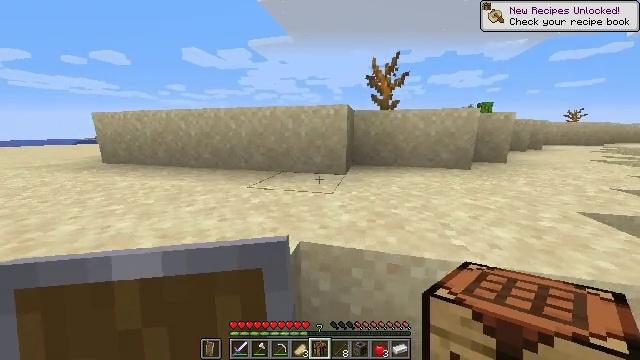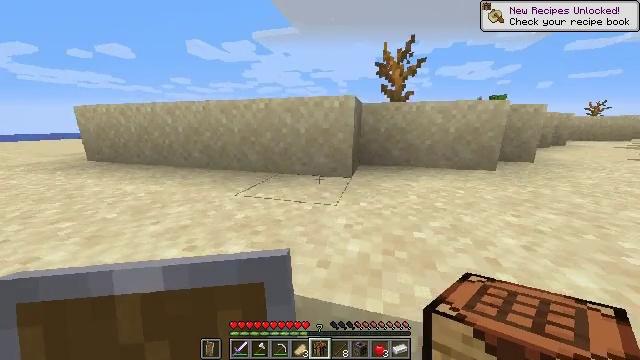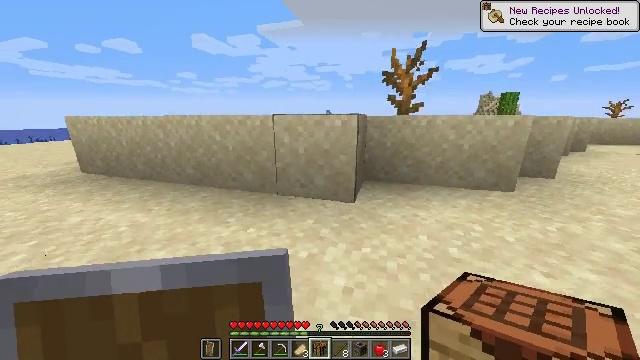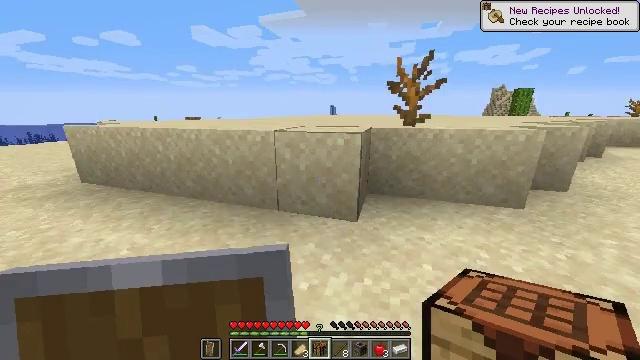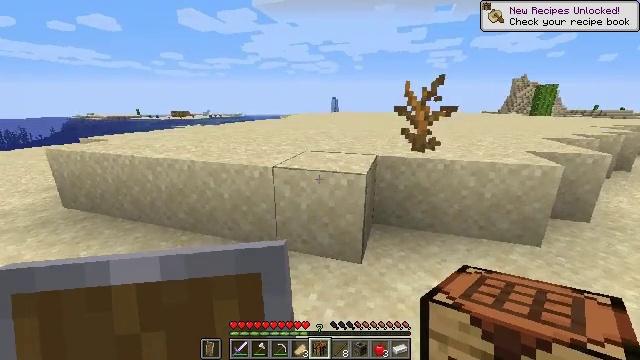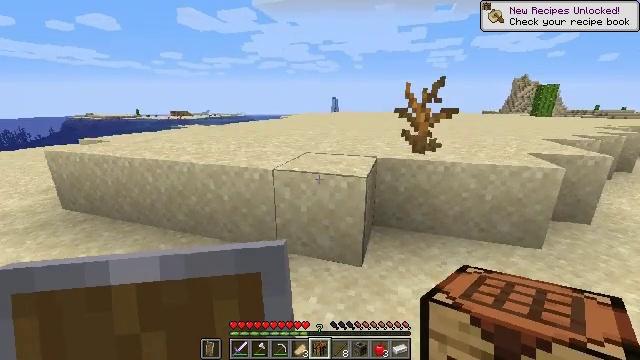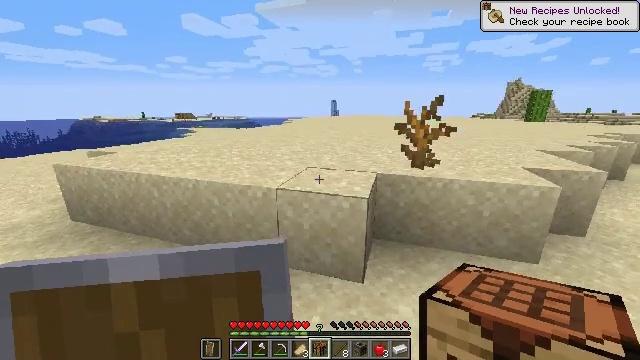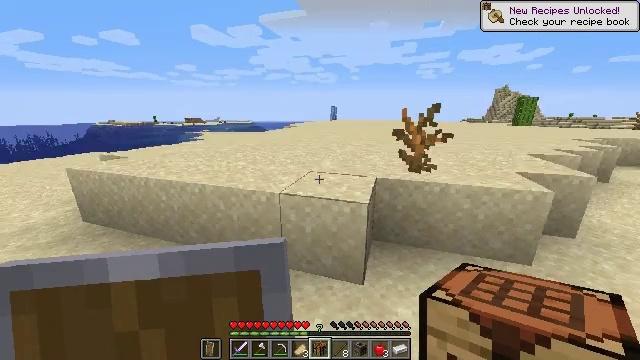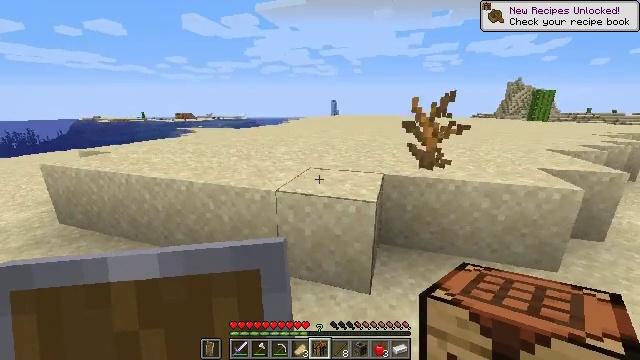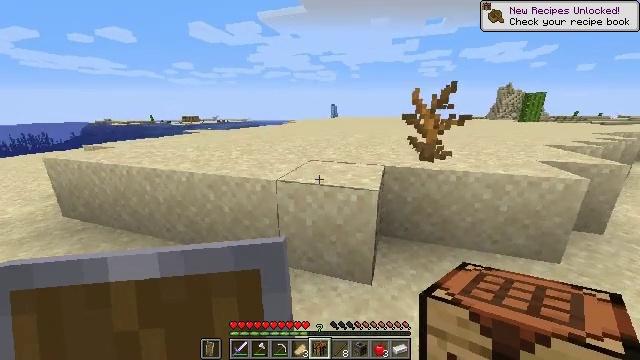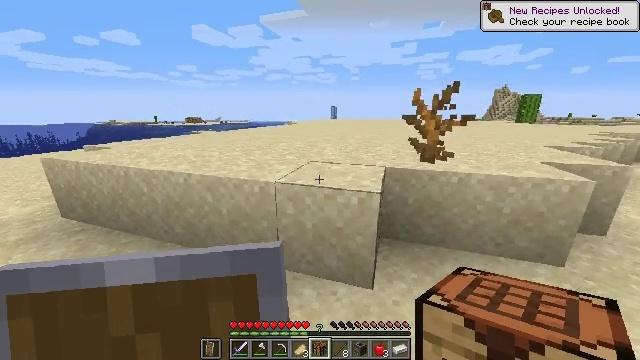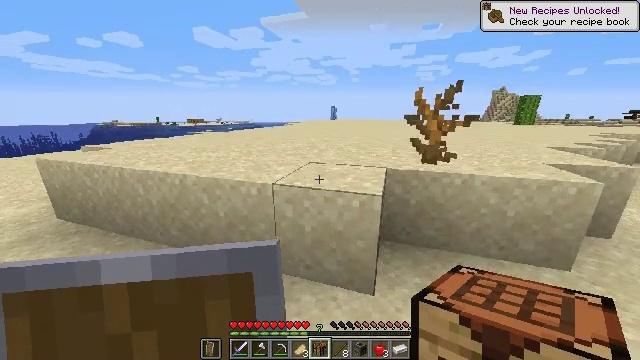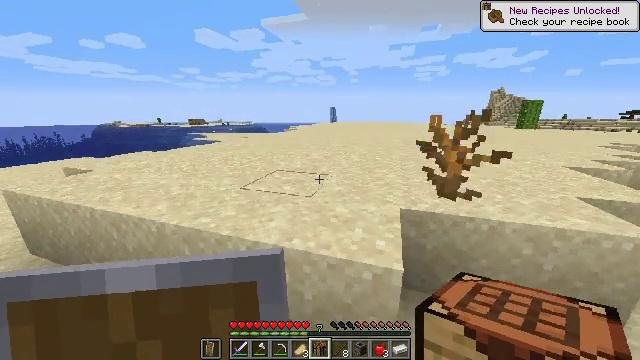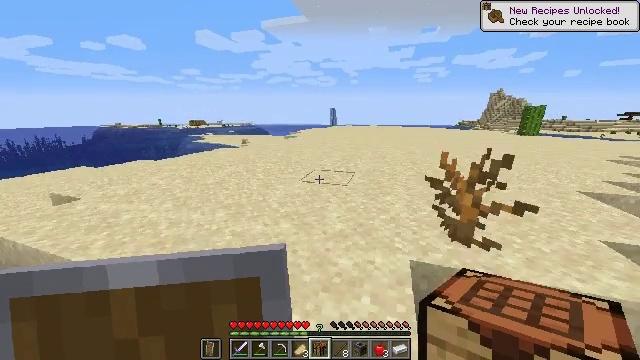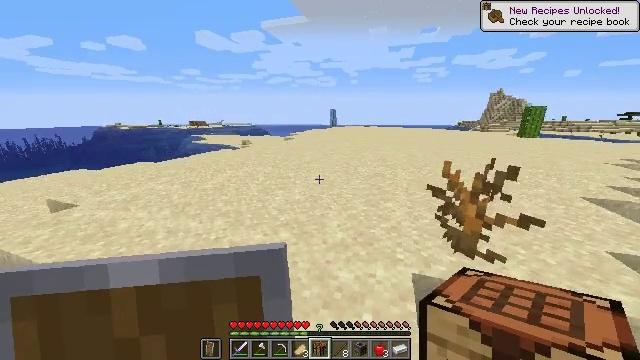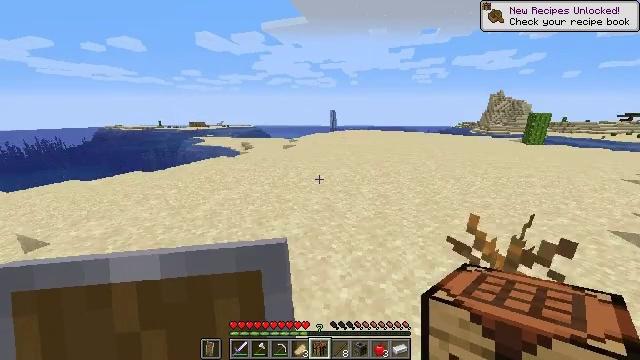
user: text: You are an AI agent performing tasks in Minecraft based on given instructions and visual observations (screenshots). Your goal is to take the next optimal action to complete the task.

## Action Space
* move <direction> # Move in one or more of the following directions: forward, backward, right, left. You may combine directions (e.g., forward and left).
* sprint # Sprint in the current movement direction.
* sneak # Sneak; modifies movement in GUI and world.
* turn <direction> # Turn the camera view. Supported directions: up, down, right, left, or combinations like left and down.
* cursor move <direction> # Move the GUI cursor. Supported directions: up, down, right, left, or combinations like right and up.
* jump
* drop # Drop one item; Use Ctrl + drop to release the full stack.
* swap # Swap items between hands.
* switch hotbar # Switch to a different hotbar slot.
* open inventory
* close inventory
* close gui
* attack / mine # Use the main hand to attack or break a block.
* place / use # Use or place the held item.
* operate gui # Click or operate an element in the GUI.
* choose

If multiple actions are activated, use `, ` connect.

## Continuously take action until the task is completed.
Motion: motion action
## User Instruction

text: Left click to mine the dead bush.
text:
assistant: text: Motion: move forward, sprint, turn left and down, jump
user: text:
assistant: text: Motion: move forward, sprint, turn left and down, jump
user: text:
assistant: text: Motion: move forward, sprint, jump
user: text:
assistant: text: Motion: move forward, sprint, jump
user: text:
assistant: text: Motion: move forward, sprint, jump
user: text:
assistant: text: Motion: move forward, sprint, jump
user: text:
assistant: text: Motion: move forward, sprint, jump
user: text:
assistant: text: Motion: move forward, sprint, jump
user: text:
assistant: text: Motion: move forward, sprint, jump
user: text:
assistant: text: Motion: move forward, sprint, jump
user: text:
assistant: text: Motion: move forward, sprint, jump
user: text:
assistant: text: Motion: move forward, sprint, jump
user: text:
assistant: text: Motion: move forward, sprint, jump
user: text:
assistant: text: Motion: move forward, sprint, jump
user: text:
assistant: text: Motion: move forward, sprint, jump
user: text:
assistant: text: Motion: move forward, sprint, jump
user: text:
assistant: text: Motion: move forward, sprint, jump
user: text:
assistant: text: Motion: move forward, sprint, turn down, jump
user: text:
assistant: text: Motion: move forward, sprint, turn down, jump
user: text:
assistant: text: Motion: move forward, sprint, jump
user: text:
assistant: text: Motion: move forward, sprint, jump
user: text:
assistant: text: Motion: move forward, sprint, jump
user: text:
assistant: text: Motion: move forward, sprint, jump
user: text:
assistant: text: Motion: move forward, sprint, jump
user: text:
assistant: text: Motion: move forward, sprint, jump
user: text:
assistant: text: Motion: move forward, sprint, jump
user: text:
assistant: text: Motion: move forward, sprint, jump
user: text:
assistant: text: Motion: move forward, sprint, jump
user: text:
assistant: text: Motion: move forward, sprint, jump
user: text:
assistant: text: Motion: move forward, sprint, jump